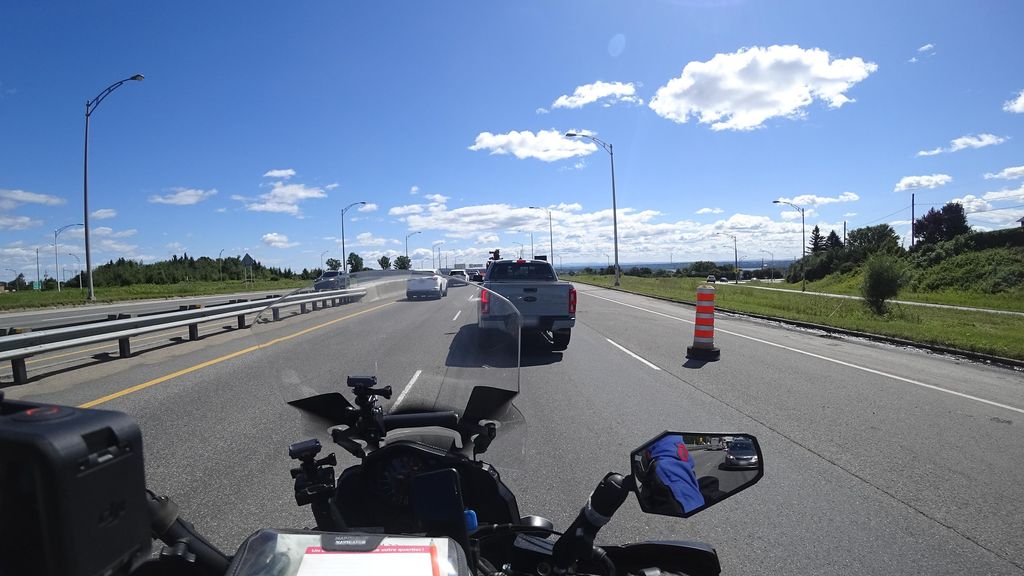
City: quebec_city